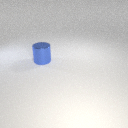
large blue metal cylinder